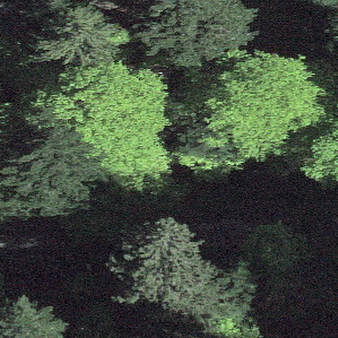
Label: other